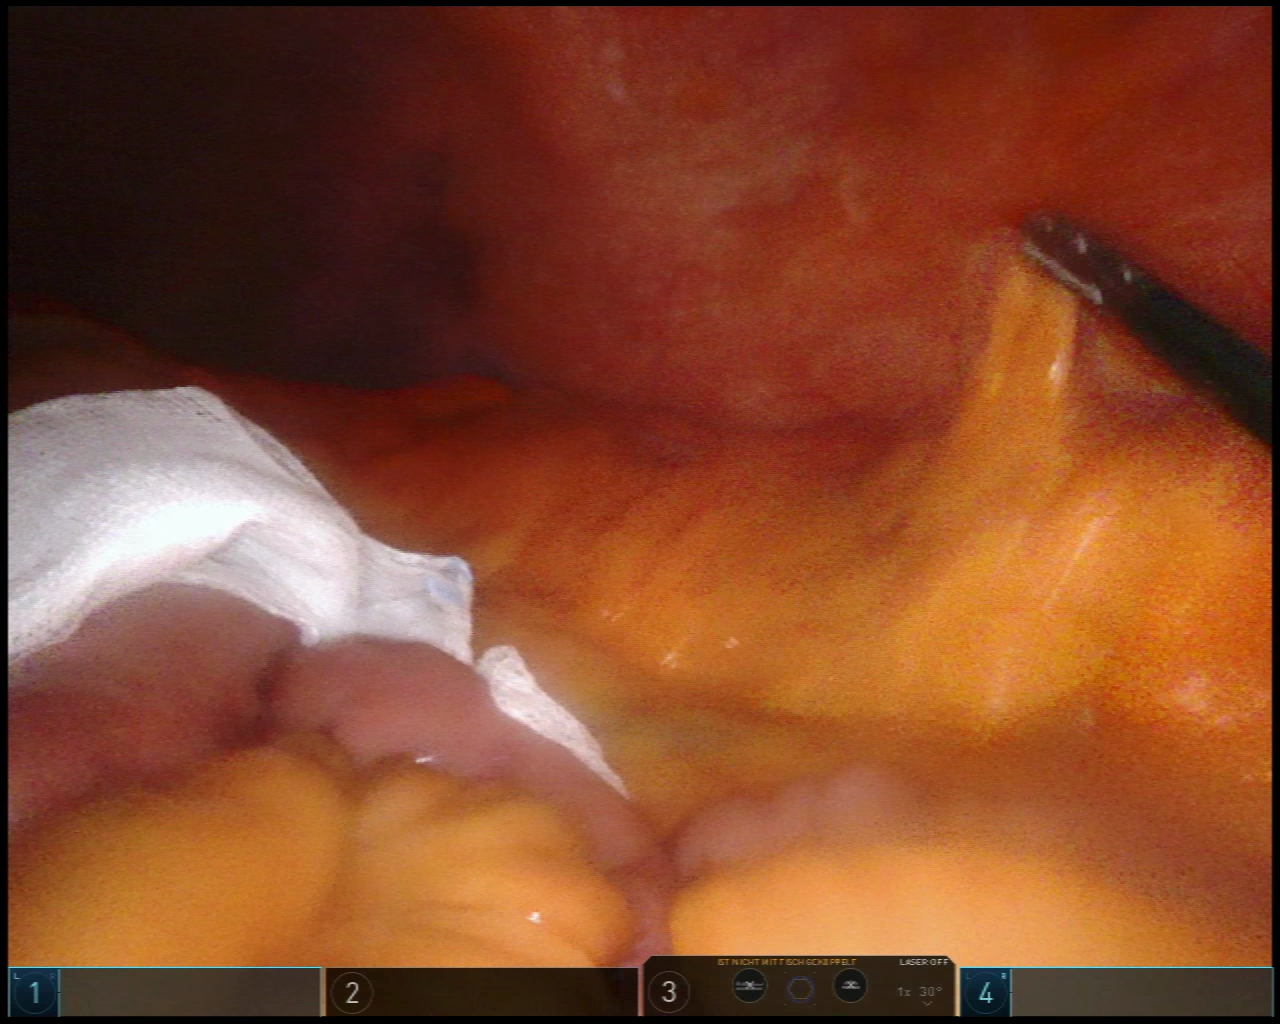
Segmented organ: abdominal_wall
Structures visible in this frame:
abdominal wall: yes
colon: no
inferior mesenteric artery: no
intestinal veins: no
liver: no
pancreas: no
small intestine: yes
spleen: no
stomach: no
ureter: no
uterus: no
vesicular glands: no